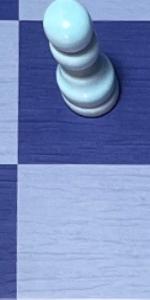
Label: Empty